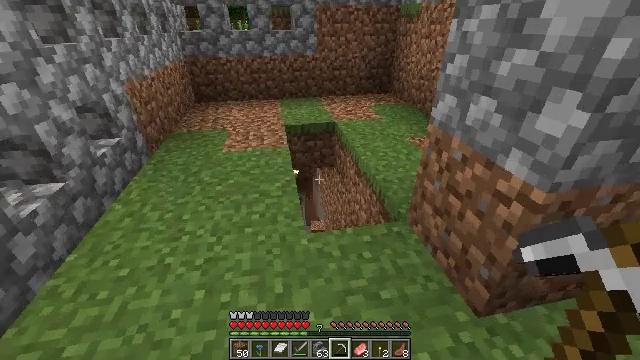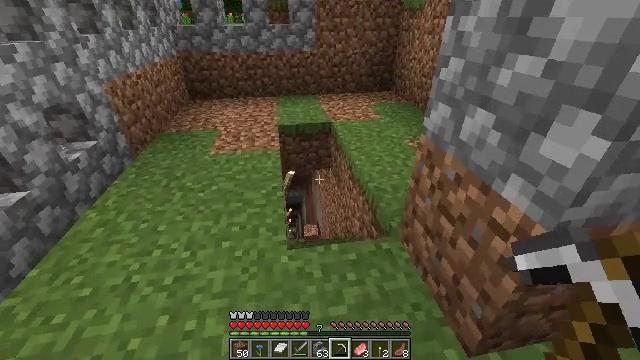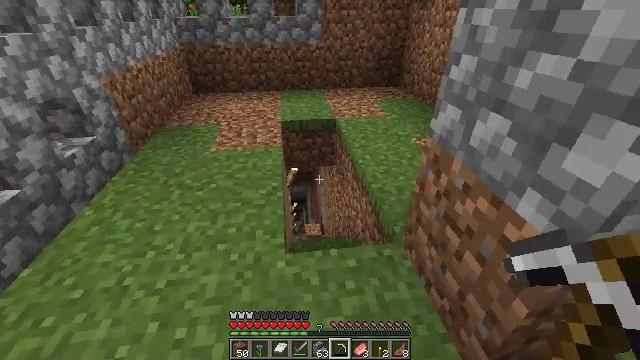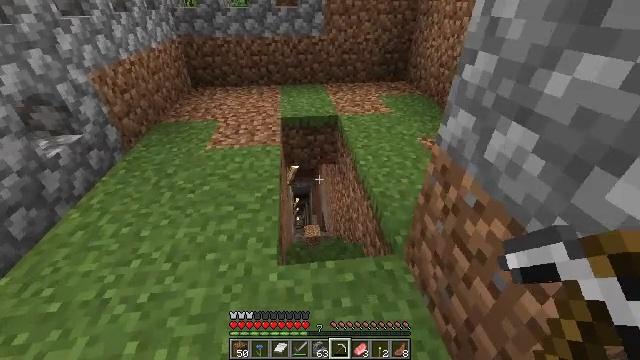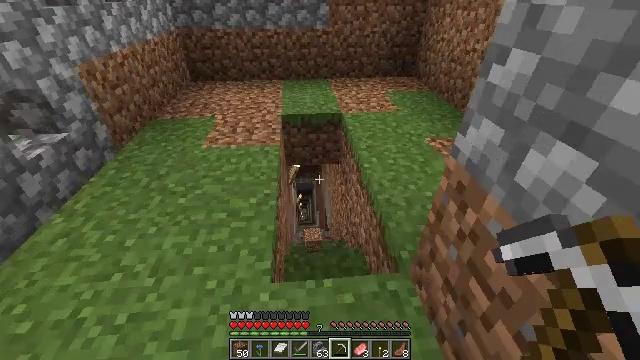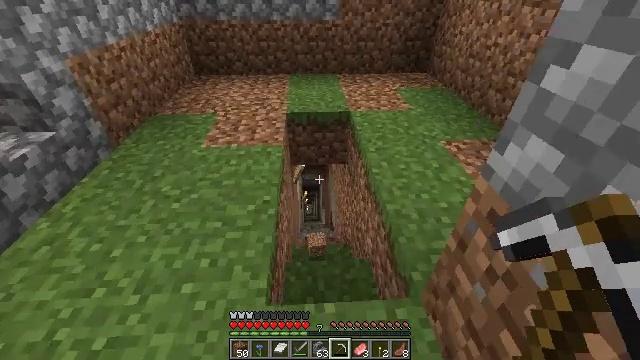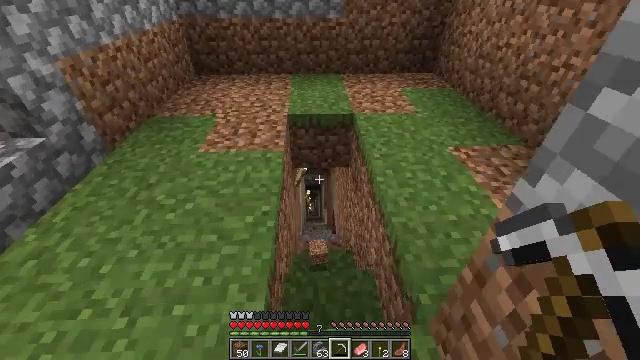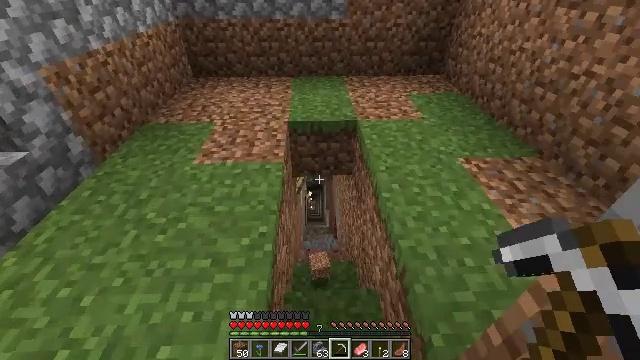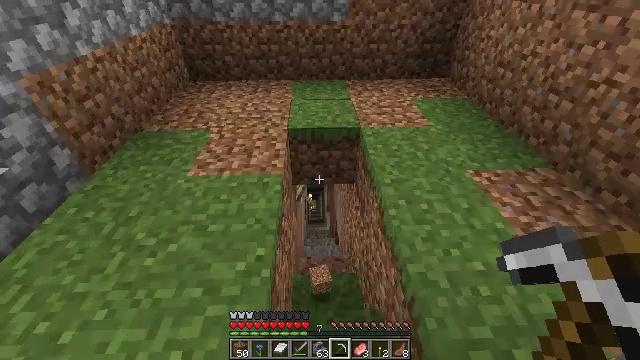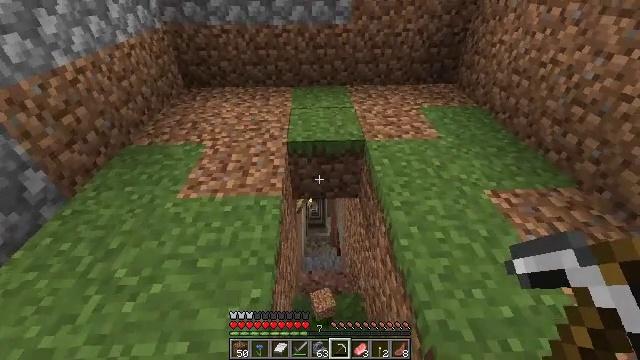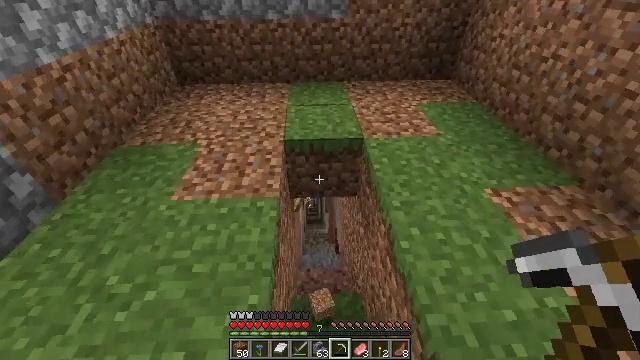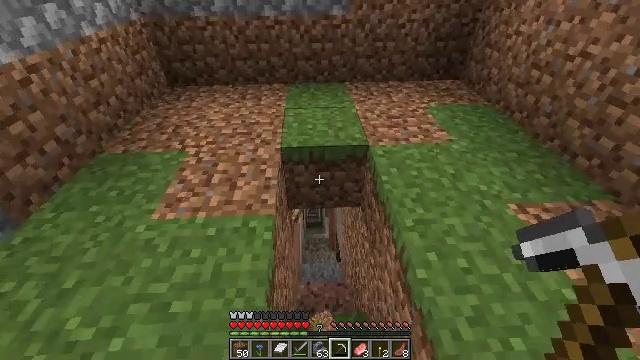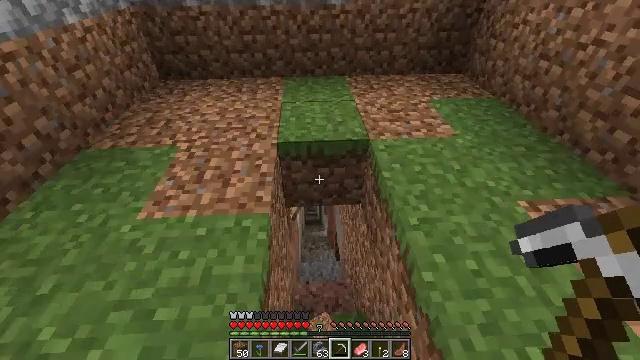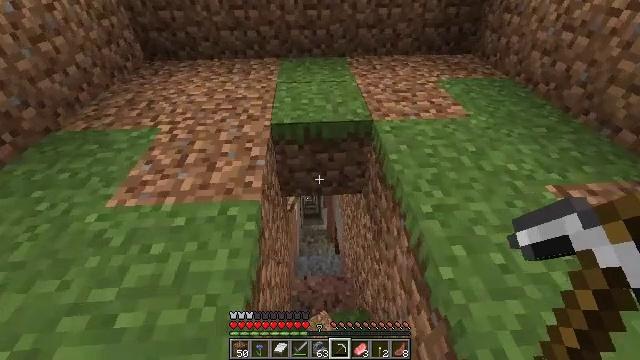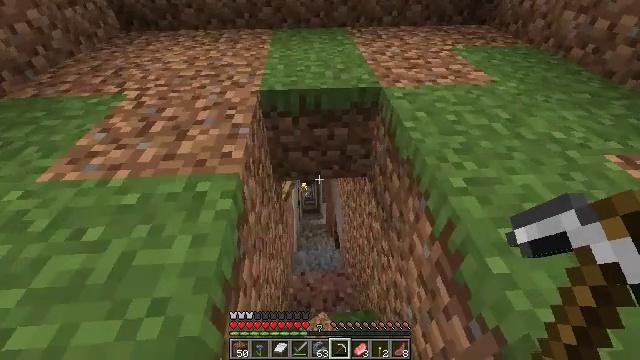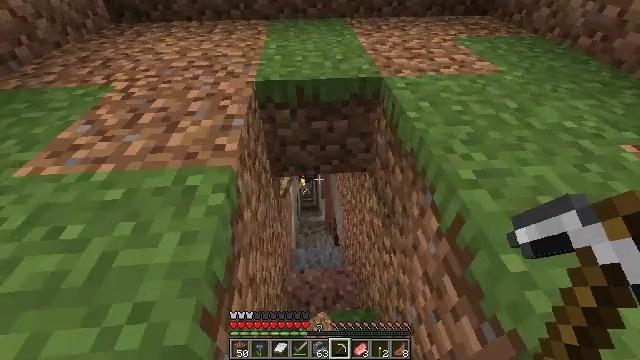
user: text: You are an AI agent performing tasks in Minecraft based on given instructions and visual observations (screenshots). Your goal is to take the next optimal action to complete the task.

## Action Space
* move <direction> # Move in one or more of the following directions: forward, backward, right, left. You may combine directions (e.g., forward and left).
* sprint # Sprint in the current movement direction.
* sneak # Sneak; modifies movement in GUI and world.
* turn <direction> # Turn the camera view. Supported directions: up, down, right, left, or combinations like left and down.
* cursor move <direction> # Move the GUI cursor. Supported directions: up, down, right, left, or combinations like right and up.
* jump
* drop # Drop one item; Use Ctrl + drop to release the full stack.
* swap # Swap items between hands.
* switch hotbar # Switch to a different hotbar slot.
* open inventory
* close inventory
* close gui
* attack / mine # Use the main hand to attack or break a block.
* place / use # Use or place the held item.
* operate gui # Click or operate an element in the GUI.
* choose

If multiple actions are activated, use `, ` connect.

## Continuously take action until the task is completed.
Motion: motion action
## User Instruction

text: Smash the furnace to retrieve it.
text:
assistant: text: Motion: move forward, turn left and down
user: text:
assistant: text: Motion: move forward, turn left and down
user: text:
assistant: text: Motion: move forward, turn left and down
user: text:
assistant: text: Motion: move forward, turn left and down
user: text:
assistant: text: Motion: move forward, turn left and down
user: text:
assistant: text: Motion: move forward
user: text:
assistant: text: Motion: move forward
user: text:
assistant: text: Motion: move forward
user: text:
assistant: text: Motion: move forward
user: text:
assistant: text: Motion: move forward, turn down
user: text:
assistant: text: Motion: move forward
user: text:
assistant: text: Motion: move forward
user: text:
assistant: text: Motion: move forward, turn down
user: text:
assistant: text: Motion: move forward
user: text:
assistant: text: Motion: move forward
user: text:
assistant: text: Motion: move forward
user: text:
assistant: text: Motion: move forward
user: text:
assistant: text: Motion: move forward
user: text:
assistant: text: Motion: move forward
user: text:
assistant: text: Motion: move forward
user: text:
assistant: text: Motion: move forward
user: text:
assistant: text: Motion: move forward
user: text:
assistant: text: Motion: move forward
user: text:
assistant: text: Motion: move forward
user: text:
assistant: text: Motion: move forward
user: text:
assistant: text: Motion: move forward
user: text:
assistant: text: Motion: move forward
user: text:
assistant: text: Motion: move forward, turn left
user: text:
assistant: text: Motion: move forward
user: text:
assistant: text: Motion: move forward, turn left